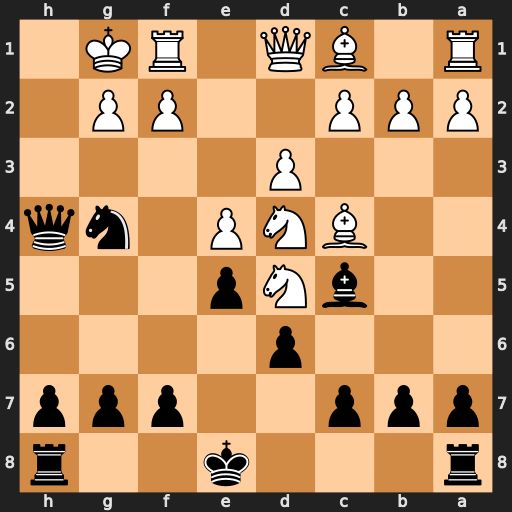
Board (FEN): r3k2r/ppp2ppp/3p4/2bNp3/2BNP1nq/3P4/PPP2PP1/R1BQ1RK1
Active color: b
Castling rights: kq
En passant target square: -
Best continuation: Qh2#